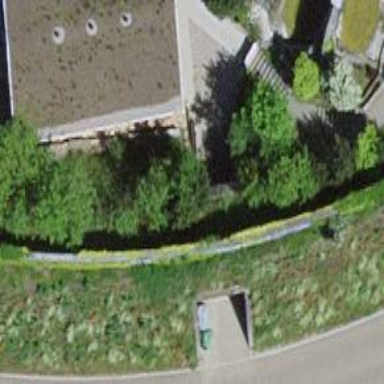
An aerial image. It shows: Entrance with barrier.